Question: I was just wondering if anyone knew of an open-source custom view or even a way to make a decent strip of buttons on Android similar to the image below

I have looked at the tab views and such Android provides and it isn't what the client is looking for in terms of aesthetics. Any help would be appreciated, thanks!
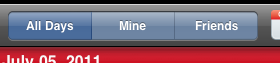
Answer: You probably should implement a custom 'RadioGroup' to implement the 'UISegmentedControl' you have shown in the image. see this github project which implements just that!
<URL>
Here is another resource i've used to implement the same thing you're after:
<URL>